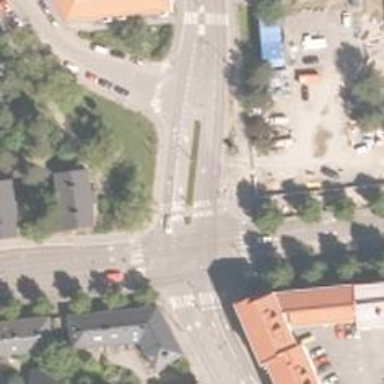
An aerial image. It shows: Secondary road with separate asphalt sidewalks and cycleway.